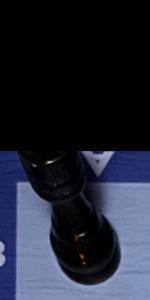
Label: Rook_Black